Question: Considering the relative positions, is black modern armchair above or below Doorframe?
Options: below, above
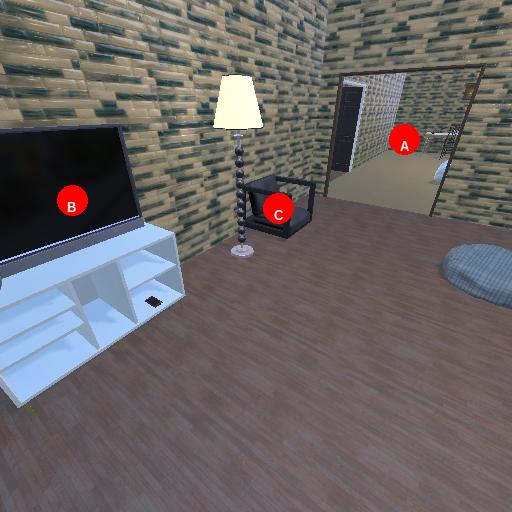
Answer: below